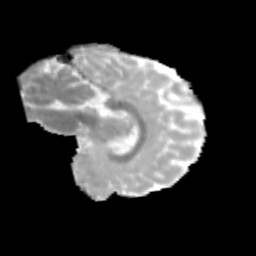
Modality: MD
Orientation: sagittal
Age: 12
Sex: female
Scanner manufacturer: siemens
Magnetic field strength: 3 T
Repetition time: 3.8 s
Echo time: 0.07 s